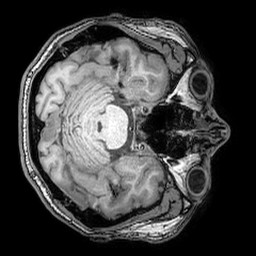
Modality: T1w
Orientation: axial
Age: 27
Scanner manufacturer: philips
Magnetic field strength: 3 T
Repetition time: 0.007 s
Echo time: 0.003501 s